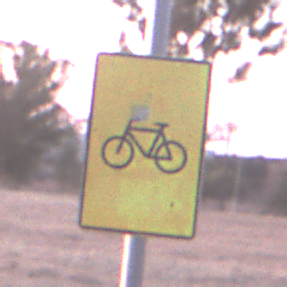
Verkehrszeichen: RadverkehrOhnePfeilsymbol
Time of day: SunriseSunset
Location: Outdoor (Nature)
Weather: Clear
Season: NotSpecified
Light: Natural